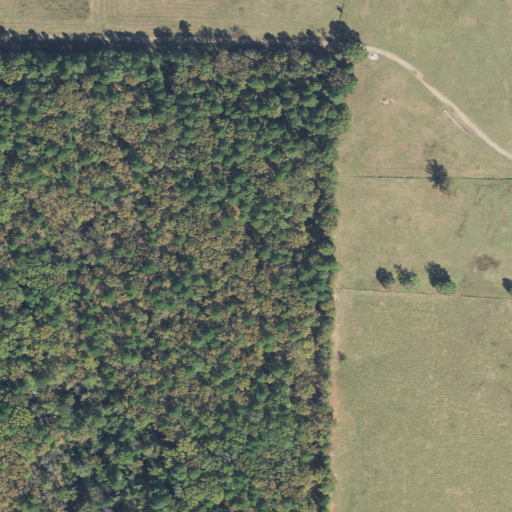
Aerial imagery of ridge(s) in Texas named White Oak Ridge containing pasture, mixed forest, deciduous forest, woody wetlands, and evergreen forest